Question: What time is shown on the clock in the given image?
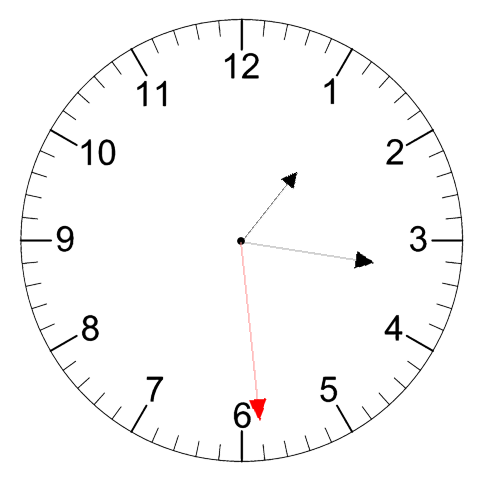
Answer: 01:16:29